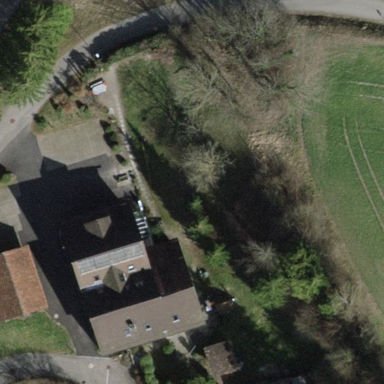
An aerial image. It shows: School building.